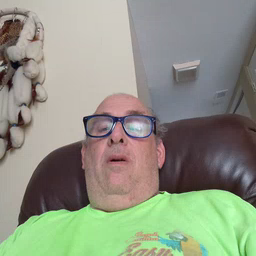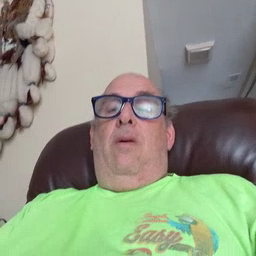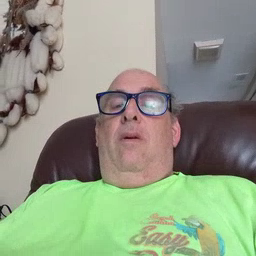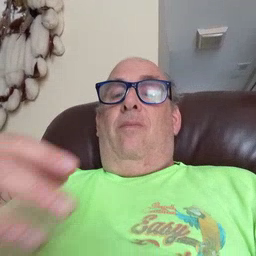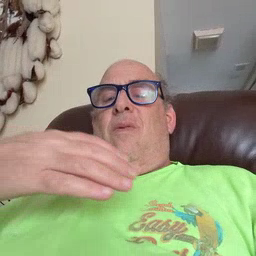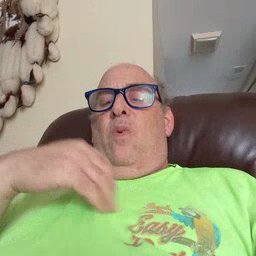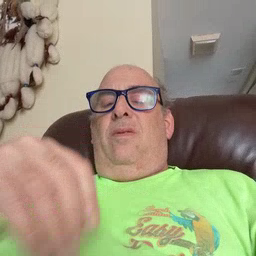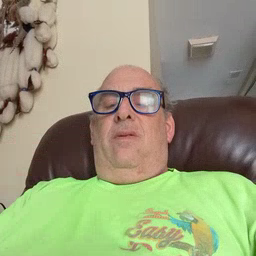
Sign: white